Question: I am developing an app with swift using a today widget for notification center.
The widget works:
- -
The widget does not work when starting the main app using xcode on my iPhone 6. It appears but is empty, only showing the header and title without content.
I read that the architecture selected could be a problem but everything looks fine. My widget build settings:

I already tried making a clean build and deleting the app completely before running a new build. Nothing seems to help.
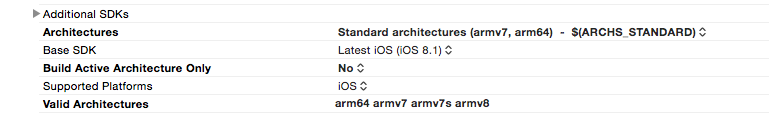
Answer: Solved it myself. The Layout was the problem.
Disabled "Autoresize Subviews" of my imageView I used in the Widget.
Works now